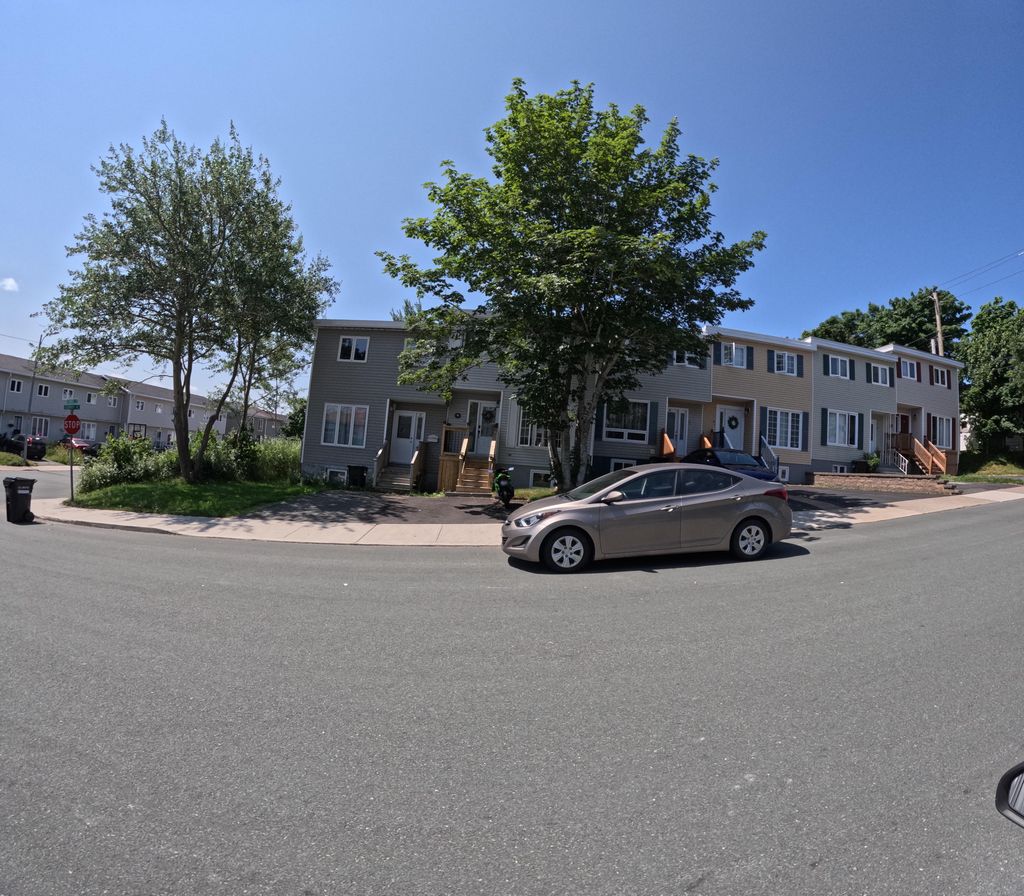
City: st_johns